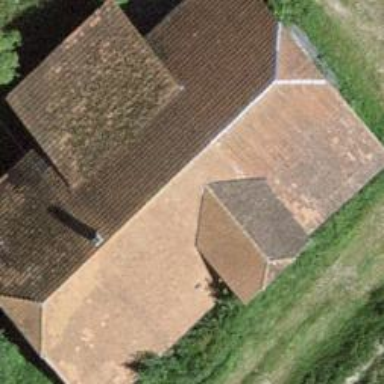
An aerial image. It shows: Farm building.